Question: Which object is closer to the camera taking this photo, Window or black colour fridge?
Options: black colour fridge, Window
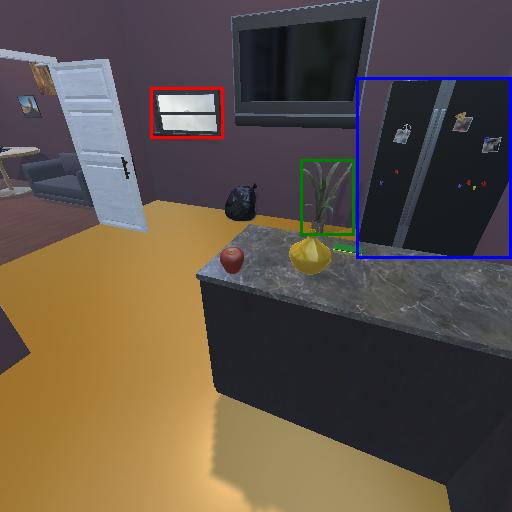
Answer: black colour fridge